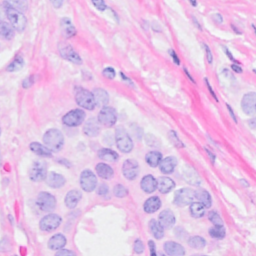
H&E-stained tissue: Breast